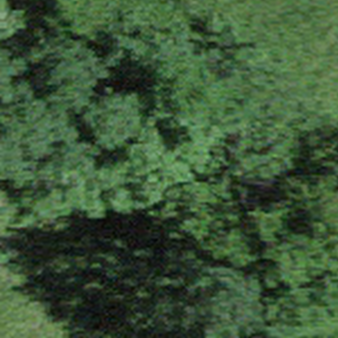
Label: other